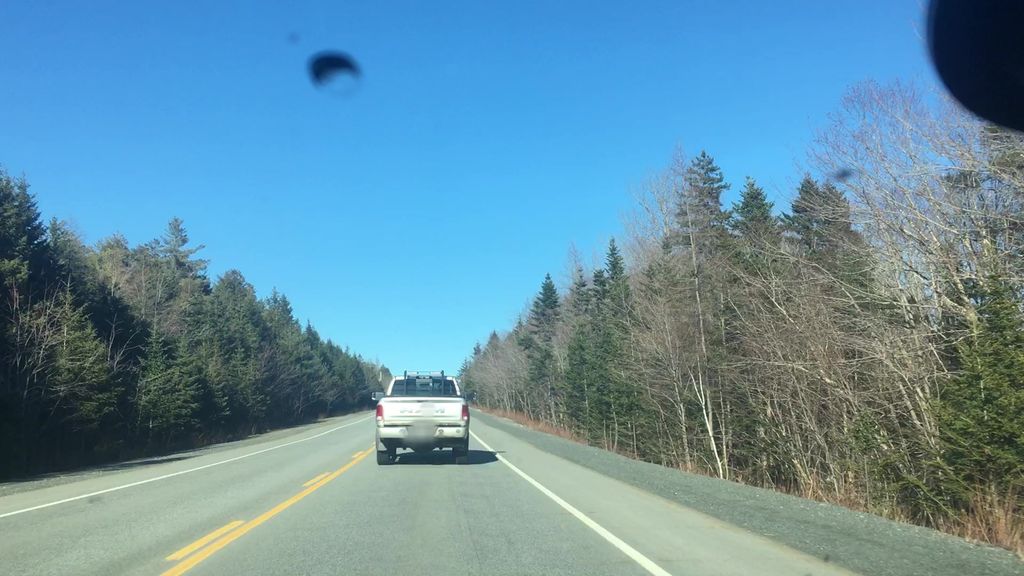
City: halifax